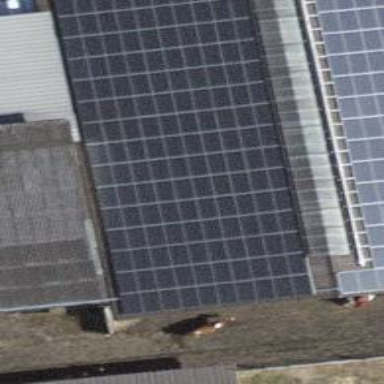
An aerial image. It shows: Solar power generator with photovoltaic panels.